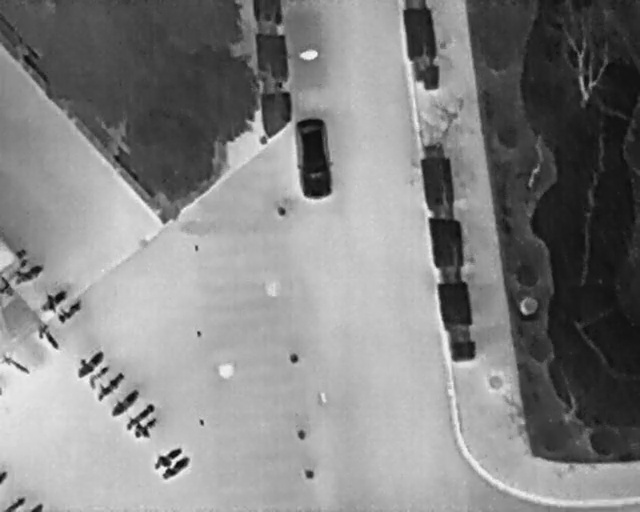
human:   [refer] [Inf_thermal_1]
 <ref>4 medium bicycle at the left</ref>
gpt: <box>[[2, 50, 5, 56, 152], [6, 55, 10, 62, 142], [9, 57, 12, 63, 142], [5, 64, 9, 67, 139]]</box>

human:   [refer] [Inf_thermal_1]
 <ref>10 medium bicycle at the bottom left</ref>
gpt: <box>[[12, 67, 15, 74, 142], [14, 70, 16, 76, 142], [15, 71, 18, 78, 138], [18, 74, 20, 82, 138], [20, 77, 22, 84, 138], [21, 80, 24, 86, 141], [25, 85, 27, 92, 141], [26, 87, 28, 94, 141], [0, 70, 4, 72, 114], [1, 96, 3, 100, 2]]</box>

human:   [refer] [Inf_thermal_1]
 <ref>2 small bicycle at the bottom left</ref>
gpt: <box>[[0, 92, 1, 94, 2], [5, 97, 6, 100, 2]]</box>